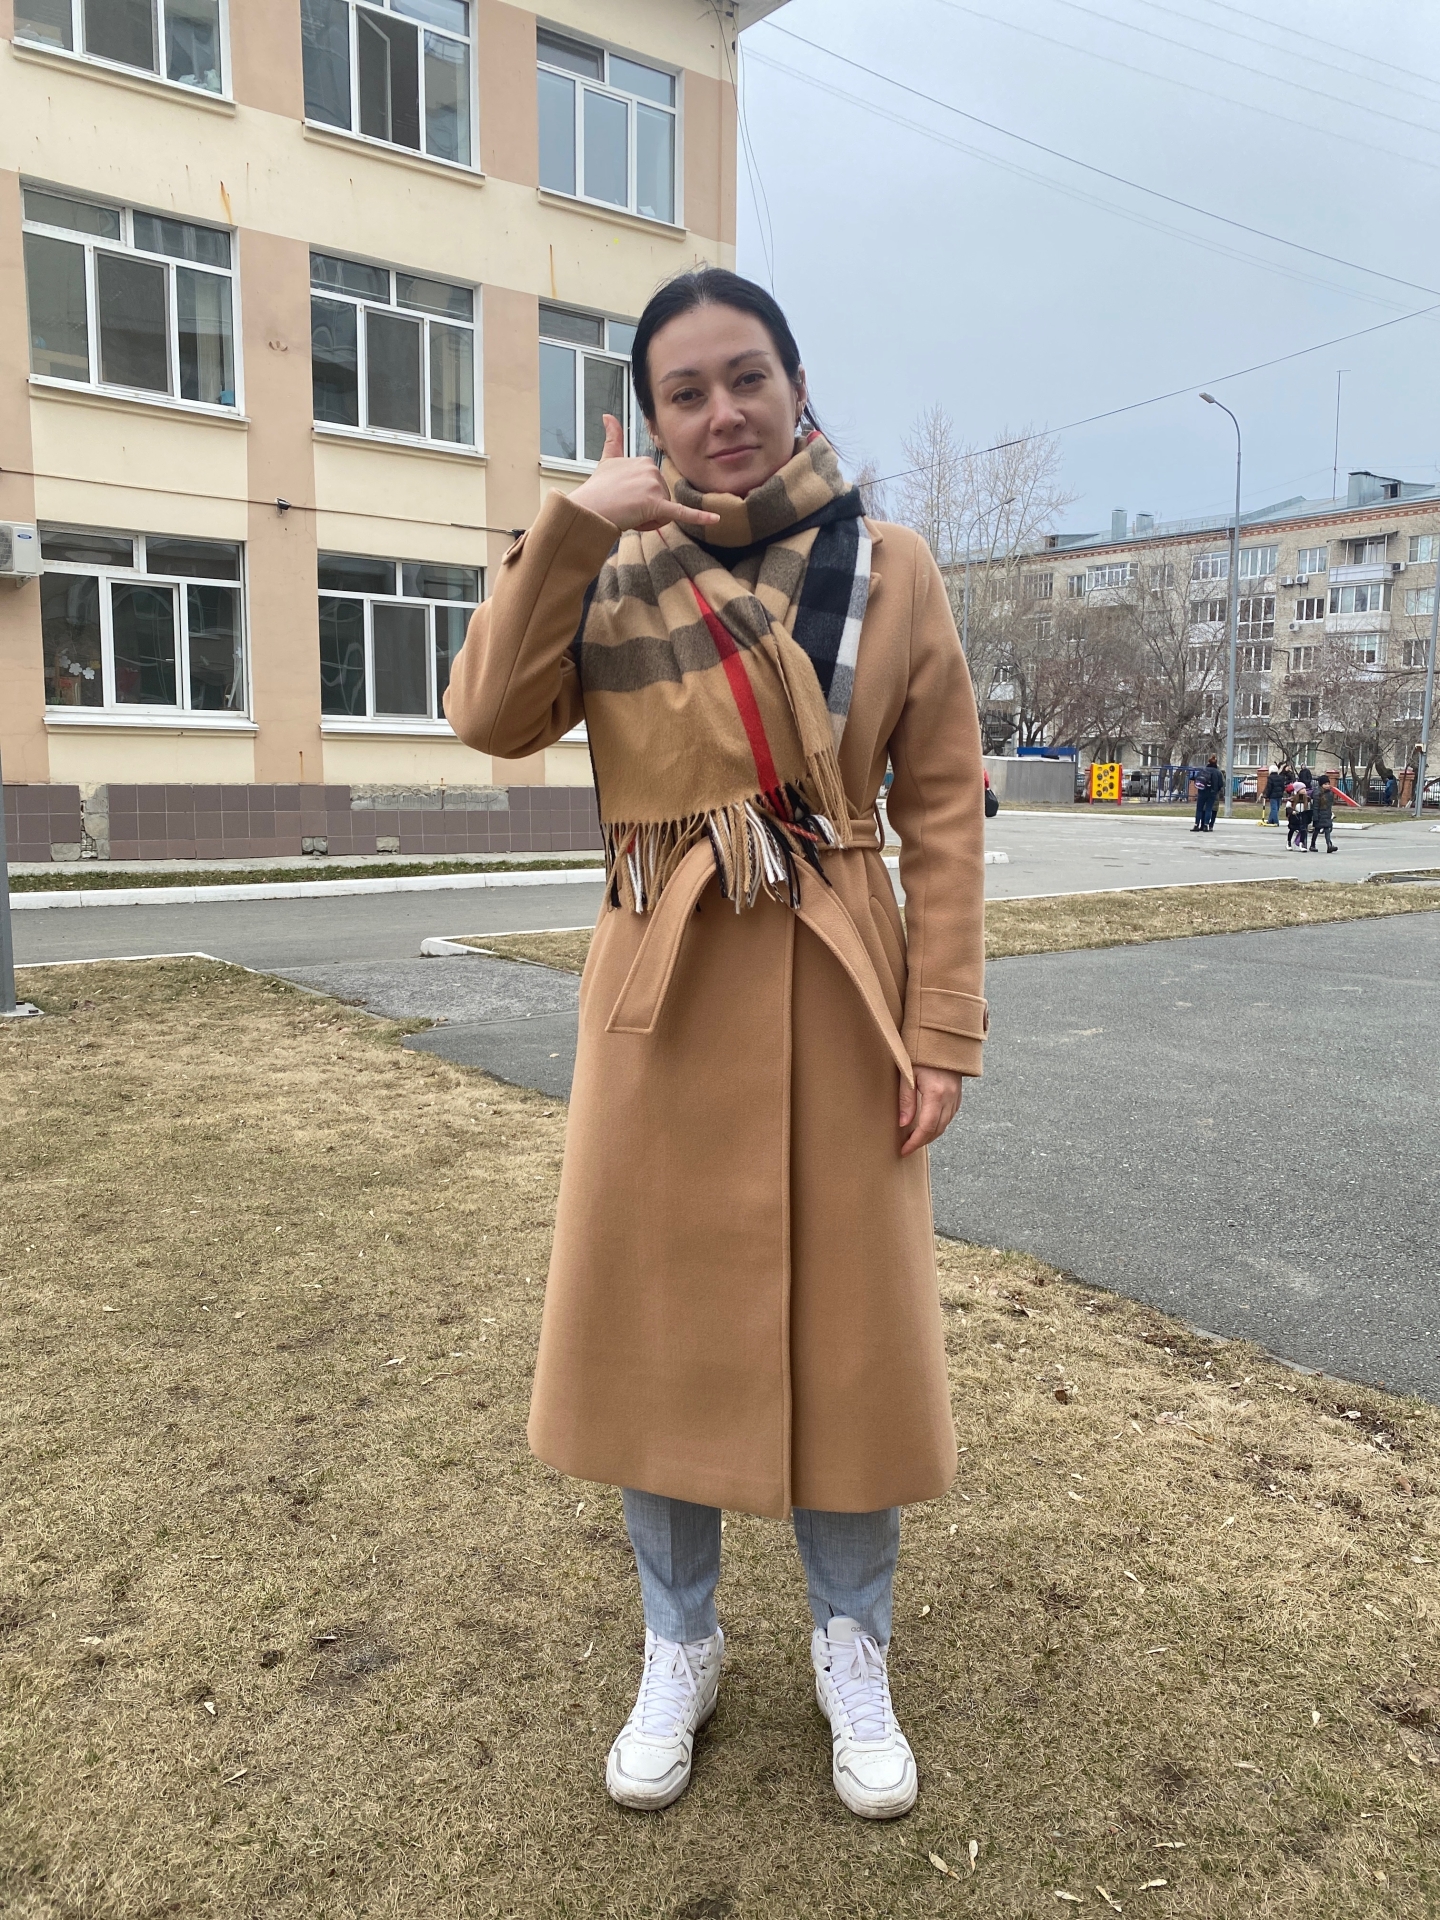
Label: clear